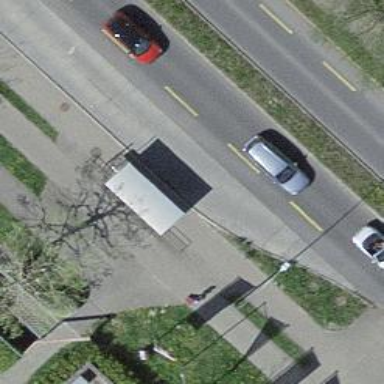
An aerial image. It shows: Platform with shelter for public transport.